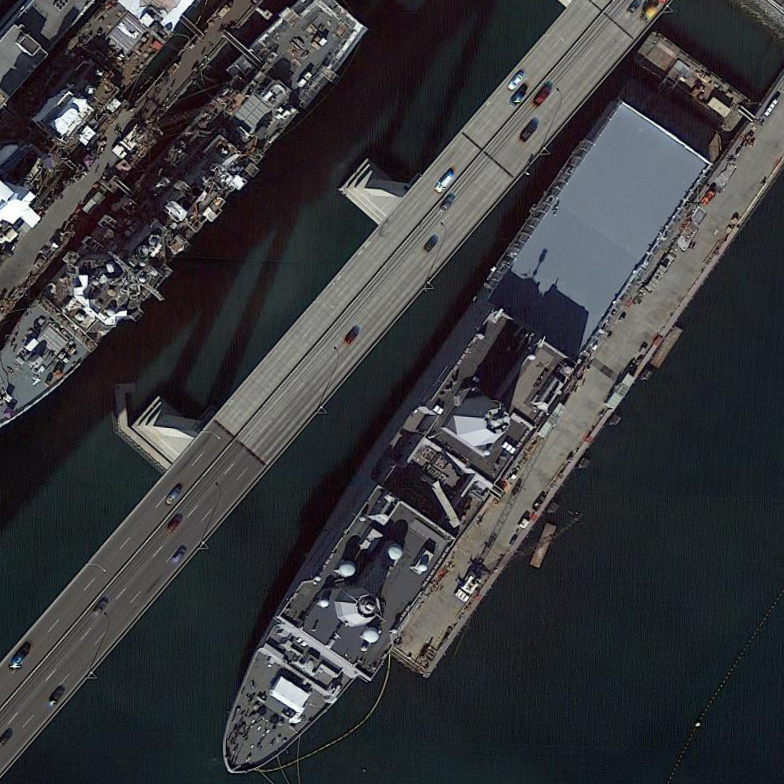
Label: combat